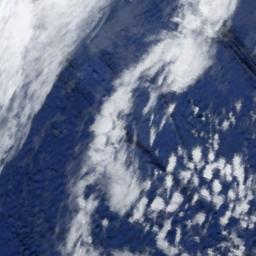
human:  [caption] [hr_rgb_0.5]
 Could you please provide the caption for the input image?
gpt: White clouds on blue sea .

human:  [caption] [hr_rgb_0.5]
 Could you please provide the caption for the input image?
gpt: There is a little thin cloud above the brown farmland .

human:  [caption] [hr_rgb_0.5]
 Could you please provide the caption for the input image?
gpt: The stratus clouds and cumulus clouds are located above the surface of the sea .

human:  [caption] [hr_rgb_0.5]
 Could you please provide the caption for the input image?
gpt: The white cloud is above blue sea .

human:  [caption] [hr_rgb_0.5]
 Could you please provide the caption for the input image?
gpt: There are many pieces of white clouds over blue sea .